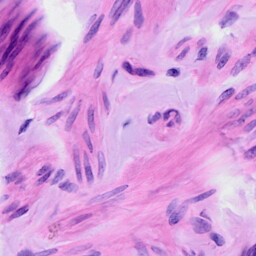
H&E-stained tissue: Ovarian